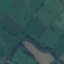
Land use / land cover class: Pasture